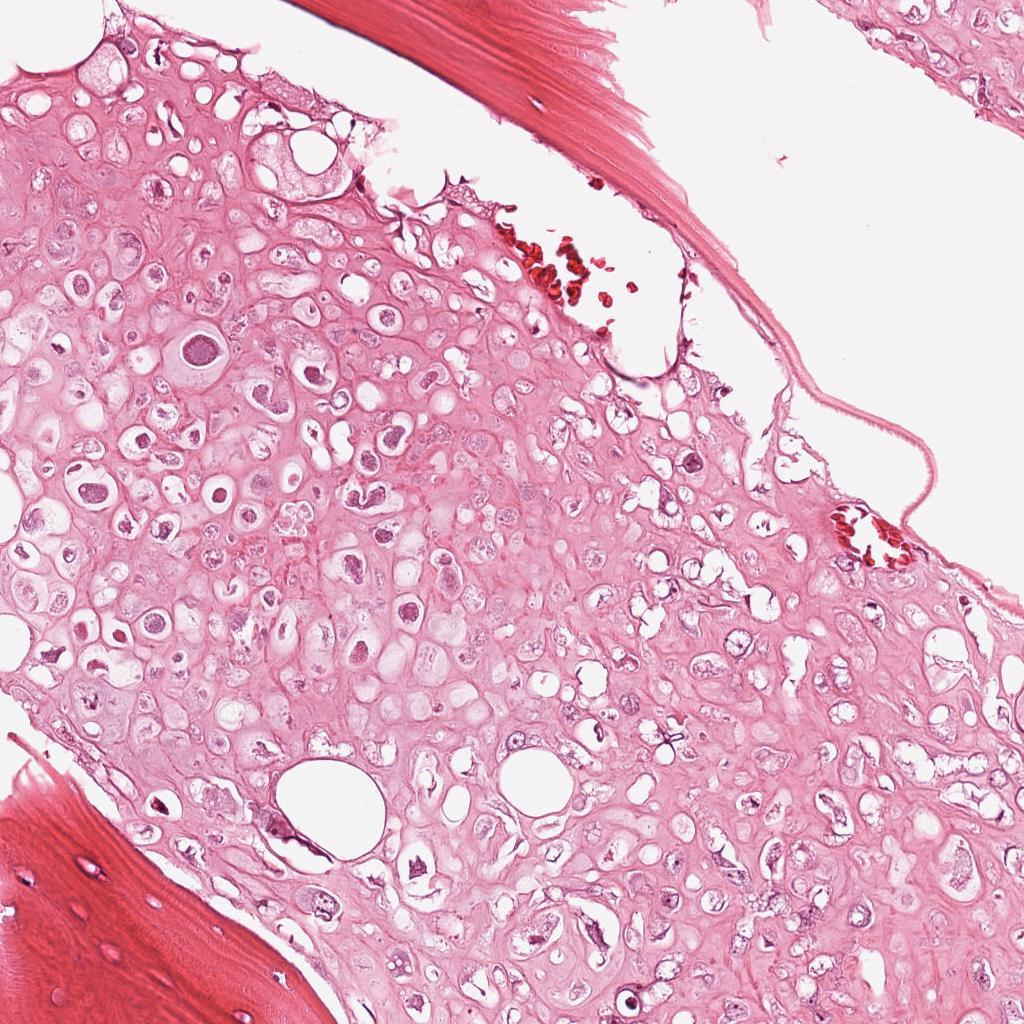
Label: Viable